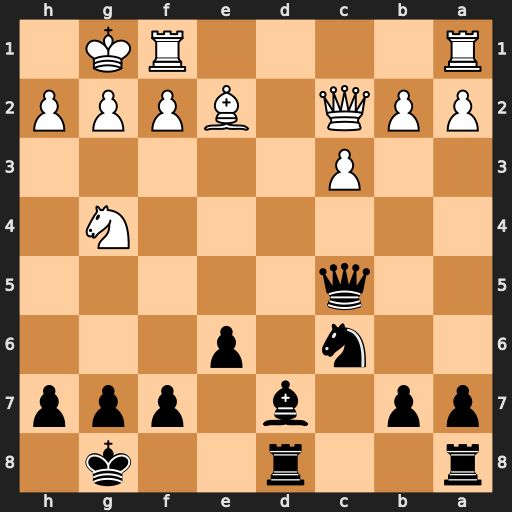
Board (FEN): r2r2k1/pp1b1ppp/2n1p3/2q5/6N1/2P5/PPQ1BPPP/R4RK1
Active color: b
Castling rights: -
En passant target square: -
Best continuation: Nd4 Qd2 Nxe2+ Qxe2 Bb5